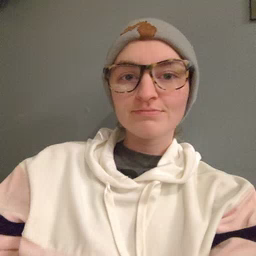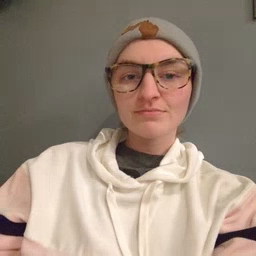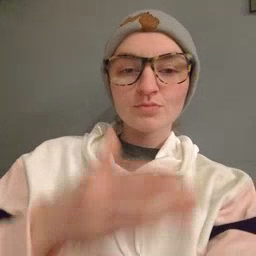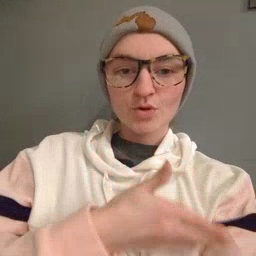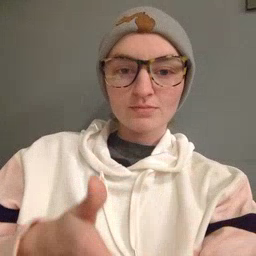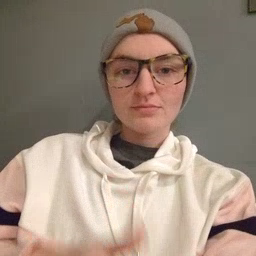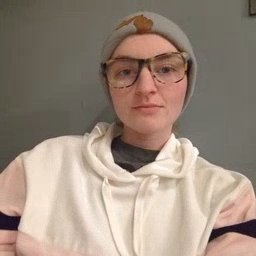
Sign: arm